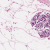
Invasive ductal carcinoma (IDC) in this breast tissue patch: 0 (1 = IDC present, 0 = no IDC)